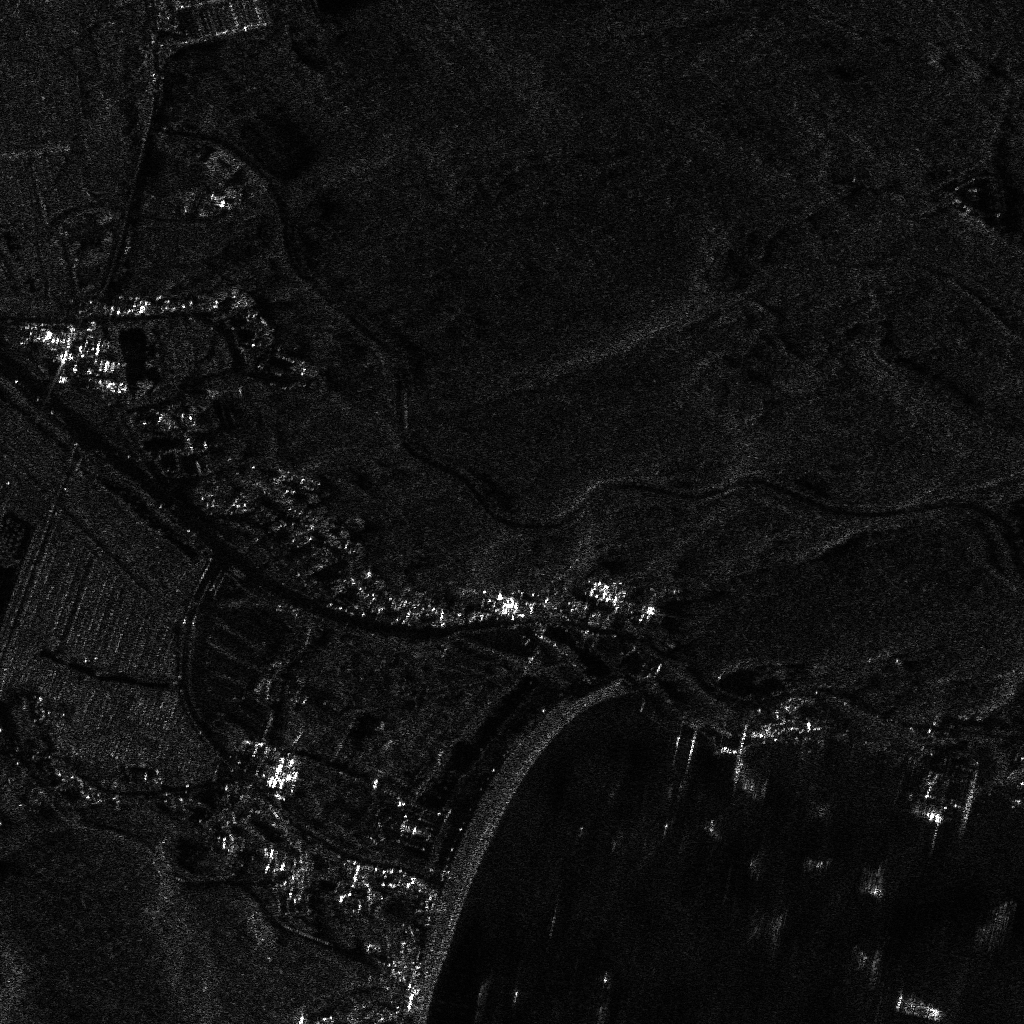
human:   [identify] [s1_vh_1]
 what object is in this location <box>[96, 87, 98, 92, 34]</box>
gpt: <ref>1 large fishing at the bottom right</ref>

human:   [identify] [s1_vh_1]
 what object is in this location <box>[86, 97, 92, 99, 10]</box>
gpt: <ref>1 medium container at the bottom right</ref>